Question: I am trying to create bootstrap pagination with circled numbers, actually managed half of it by modifying the css like,
'''
.pagination > li > a, .pagination > li > span{
border-radius: 100px;
width: 50px;
height: 50px;
margin-left: 10px;
padding-top: 13px;
text-align: center;
}
.pagination > li:first-child > a, .pagination > li:first-child > span,.pagination > li:last-child > a, .pagination > li:last-child > span {
border-radius: 100px;
}
'''
however there are two things I still could not figure out.
1. How can I add the line behind the circle items? They might be 3 or 4 items so an image would not work.
2.Anyone can point me a way how to add the text below the circles which will always align with the circle and push the other items so that there is a space between the items?
'''
<nav>
<ul class="pagination">
<li>
<a href="#">1<p class="pagination-text">Lorem Ipsum</p></a>
</li>
<li>
<a href="#">2<p class="pagination-text">Dolor Sit Amet</p></a>
</li>
</ul>
</nav>
'''
Thanks in advance.

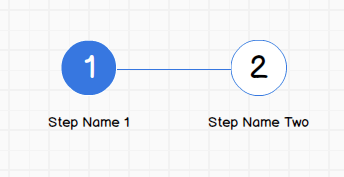
Answer: You can achieve that line style with some ':pseudo selectors' and working you way from them.
So, starting from your markup:
- 'float''li''width''text-align: center'- ':before''a''line height''50px'- 'p''line height''1'- ':after'':before''li''a'':before'- 'left''right''props''width''margin-left/right'- 'first li'':before''doesnt show''last li'':after class''doesnt show''they werent connecting''left li items''right li items'- 'top: 25px;''half''height''circle'-
Check the <URL> or see the code snippet bellow:
'''
*,
*:after,
*:before {
box-sizing: border-box;
}
ul {
margin: 0;
padding: 0;
}
.pagination > li {
overflow: hidden;
position: relative;
margin-top: 25px;
width: 25%;
float: left;
list-style: none;
padding: 0;
}
.pagination > li p {
color: #000;
line-height: 1;
}
.pagination > li > a {
line-height: 50px;
text-decoration: none;
color: #000;
display: block;
text-align: center;
position: relative;
}
/*positon the circle*/
.pagination > li > a:before {
content: '';
position: absolute;
z-index: -1;
width: 50px;
height: 50px;
left: 50%;
margin-left: -25px;
border-radius: 100%;
border: 1px solid blue;
transition: all .2s;
}
/*positioning the line*/
.pagination > li:not(:last-of-type):after,
.pagination > li:not(:first-of-type):before {
content: '';
position: absolute;
background: blue;
top: 25px;
height: 1px;
}
.pagination > li:first-of-type:after {
left: 50%;
right: 0;
margin-left: 25px;
}
.pagination > li:not(:first-of-type):before {
left: 0;
right: 50%;
margin-right: 25px;
}
.pagination > li:not(:first-of-type):after {
right: 0;
left: 50%;
margin-left: 25px;
}
/*hover stuff*/
.pagination > li:hover a {
color: #fff;
}
.pagination > li:hover a:before {
background: blue;
}
'''
'''
<nav>
<ul class="pagination">
<li>
<a href="#">
1
<p class="pagination-text">Lorem Ipsum</p>
</a>
</li>
<li>
<a href="#">
2
<p class="pagination-text">Lorem Ipsum</p>
</a>
</li>
<li>
<a href="#">
3
<p class="pagination-text">Lorem Ipsum</p>
</a>
</li>
</ul>
</nav>
'''